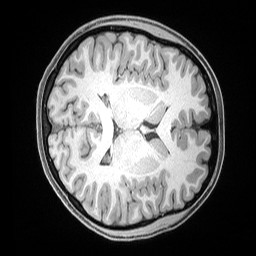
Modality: T1w
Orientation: axial
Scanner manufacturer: siemens
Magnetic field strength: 3 T
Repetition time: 2.53 s
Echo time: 0.00169 s